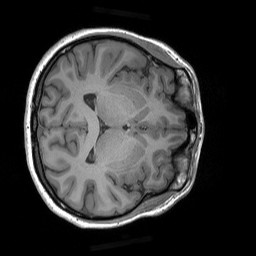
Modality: T1w
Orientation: axial
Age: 23
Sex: female
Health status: healthy
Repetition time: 1.9 s
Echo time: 0.00252 s